Interaction volume radius: 10 \u00c5
Interaction volume height: 25 \u00c5
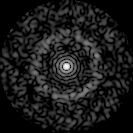
Disorder parameter: 0.843